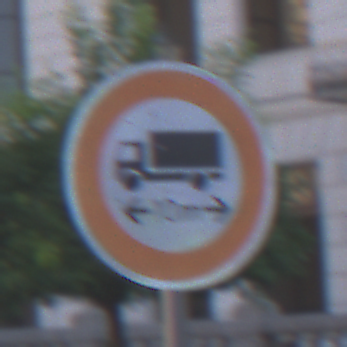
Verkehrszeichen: TatsaechlicheLaenge
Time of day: SunriseSunset
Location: Outdoor (Urban)
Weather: PartlyCloudy
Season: NotSpecified
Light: Natural